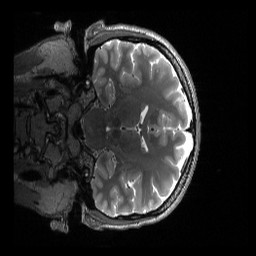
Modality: T2w
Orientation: coronal
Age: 35
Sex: female
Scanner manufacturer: siemens
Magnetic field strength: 3 T
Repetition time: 3.2 s
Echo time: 0.563 s